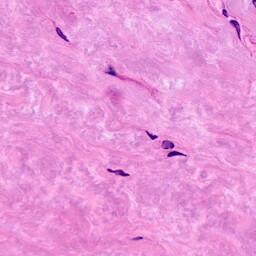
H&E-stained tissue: Breast